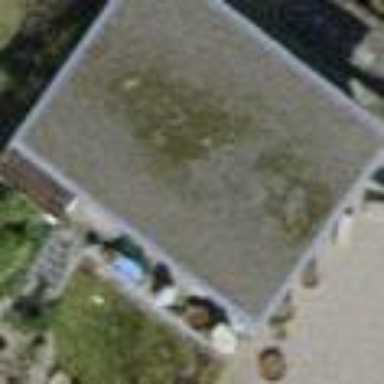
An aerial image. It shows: Building with flat roof.